Question: I'm new to d3js and trying to adapt the streamgraph example from here <URL>:

...to work with my own data that tracks visitors to an art exhibition from different places (online, guestbook, museum). I've made some progress and I think my data's in the right format but I'm getting some really wonky final y values and my example isn't showing anything.
My data starts as csv:
'''
index,date,venue,num_visitors
0,4/6/2013,online,3844
0,4/6/2013,museum,789
0,4/6/2013,guestbook,20
1,4/7/2013,online,217
1,4/7/2013,museum,718
1,4/7/2013,guestbook,20
'''
And then I nest it to organize into 3 layers/streams by venue (online, museum, guestbook):
'''
layer0 = [
{
"key": "online",
"values": [
{ "x": 0, "y": 3844},
{ "x": 1, "y": 217}
etc
]
},
{
"key": "museum",
"values": [
{ "x": 0, "y": 789},
{ "x": 1, "y": 718}
etc
]
}
];
'''
When the page is generated the y values are always 800 and the svg path objects measure 1400px width and 0 height. I'm not sure if this is a problem with how I'm scaling the input domain to the output range or if it's a problem with how the area function is generating the y values. Here's a sample of what the point values show as for one of the generated paths:
'''
d="M0,800L17.72151898734177,800L35.44303797468354,800L53.164556962025316,800L70.88607594936708, etc"
'''
Here's my full page - would REALLY appreciate some guidance as I feel like I'm missing something simple here.
'''
<!DOCTYPE html>
<meta charset="utf-8">
<title>Streamgraph</title>
<style>
body {
font-family: "Helvetica Neue", Helvetica, Arial, sans-serif;
margin: 0;
position: relative;
width: 1400px;
}
button {
position: absolute;
right: 10px;
top: 10px;
}
</style>
<button onclick="transition()">Update</button>
<script src="d3.js"></script>
<script>
var format = d3.time.format("%m/%d/%Y");
d3.csv("streamdata.csv", function(error, data) {
data.forEach(function(d) {
d.date = format.parse(d.date);
d.y = d.num_visitors;
d.x = d.index;
});
window.data = data;
drawVisitorStats();
});
function drawVisitorStats(){
var nest = d3.nest()
.key(function(d){ return d.venue});
var n = window.data.length, // number of layers, online, guestbook & museum
stack = d3.layout.stack().offset("wiggle").offset("zero")
.values(function(d) { return d.values; }),
//group data by venue
layers0 = stack(nest.entries(data)),
layers1 = stack(nest.entries(data));
var m = layers0[0].values.length; // number of samples per layer
var yDomain = d3.max(layers0.concat(layers1), function(layer) {
return d3.max(layer,
function(d) {
return d.y0 + d.y;
});
});
var width = 1400,
height = 800;
var x = d3.scale.linear()
.domain([0, m - 1])
.range([0, width]);
var y = d3.scale.linear()
.domain([0, yDomain])
.range([height, 0]);
var color = d3.scale.linear()
.range(["#ff0c00", "#ffc000"]);
var area = d3.svg.area()
.x(
function(d) {
return x(d.x);
})
.y0(function(d) {
return y(d.y0);
})
.y1(function(d) {
return y(d.y0 + d.y);
});
var svg = d3.select("body").append("svg")
.attr("width", width)
.attr("height", height);
svg.selectAll("path")
.data(layers0)
.enter().append("path")
.attr("d", function(d) { return area(d.values); })
.style("fill", function() { return color(Math.random()); });
}
function transition() {
d3.selectAll("path")
.data(function() {
var d = layers1;
layers1 = layers0;
return layers0 = d;
})
.transition()
.duration(2500)
.attr("d", area);
}
</script>
'''
And here is the data csv file
'''
index,date,venue,num_visitors
0,4/6/2013,online,3844
0,4/6/2013,museum,789
0,4/6/2013,guestbook,20
1,4/7/2013,online,217
1,4/7/2013,museum,718
1,4/7/2013,guestbook,20
2,4/8/2013,online,203
2,4/8/2013,museum,741
2,4/8/2013,guestbook,6
3,4/9/2013,online,1445
3,4/9/2013,museum,874
3,4/9/2013,guestbook,7
4,4/10/2013,online,3098
4,4/10/2013,museum,755
4,4/10/2013,guestbook,3
5,4/11/2013,online,744
5,4/11/2013,museum,368
5,4/11/2013,guestbook,6
6,4/12/2013,online,1342
6,4/12/2013,museum,826
6,4/12/2013,guestbook,17
7,4/13/2013,online,694
7,4/13/2013,museum,826
7,4/13/2013,guestbook,17
8,4/14/2013,online,213
8,4/14/2013,museum,261
8,4/14/2013,guestbook,7
9,4/15/2013,online,3215
9,4/15/2013,museum,776
9,4/15/2013,guestbook,14
10,4/16/2013,online,2663
10,4/16/2013,museum,331
10,4/16/2013,guestbook,12
11,4/17/2013,online,172
11,4/17/2013,museum,633
11,4/17/2013,guestbook,10
12,4/18/2013,online,4516
12,4/18/2013,museum,543
12,4/18/2013,guestbook,5
13,4/19/2013,online,988
13,4/19/2013,museum,792
13,4/19/2013,guestbook,19
14,4/20/2013,online,2556
14,4/20/2013,museum,663
14,4/20/2013,guestbook,0
15,4/21/2013,online,2814
15,4/21/2013,museum,449
15,4/21/2013,guestbook,18
16,4/22/2013,online,596
16,4/22/2013,museum,445
16,4/22/2013,guestbook,15
17,4/23/2013,online,4790
17,4/23/2013,museum,217
17,4/23/2013,guestbook,5
18,4/24/2013,online,733
18,4/24/2013,museum,655
18,4/24/2013,guestbook,12
19,4/25/2013,online,362
19,4/25/2013,museum,321
19,4/25/2013,guestbook,20
20,4/26/2013,online,637
20,4/26/2013,museum,420
20,4/26/2013,guestbook,3
21,4/27/2013,online,2916
21,4/27/2013,museum,910
21,4/27/2013,guestbook,6
22,4/28/2013,online,1097
22,4/28/2013,museum,468
22,4/28/2013,guestbook,0
23,4/29/2013,online,796
23,4/29/2013,museum,687
23,4/29/2013,guestbook,9
24,4/30/2013,online,821
24,4/30/2013,museum,951
24,4/30/2013,guestbook,12
25,5/1/2013,online,2466
25,5/1/2013,museum,810
25,5/1/2013,guestbook,6
26,5/2/2013,online,1005
26,5/2/2013,museum,291
26,5/2/2013,guestbook,19
27,5/3/2013,online,1243
27,5/3/2013,museum,446
27,5/3/2013,guestbook,5
28,5/4/2013,online,4623
28,5/4/2013,museum,538
28,5/4/2013,guestbook,0
29,5/5/2013,online,547
29,5/5/2013,museum,457
29,5/5/2013,guestbook,11
30,5/6/2013,online,4132
30,5/6/2013,museum,407
30,5/6/2013,guestbook,8
31,5/7/2013,online,3083
31,5/7/2013,museum,741
31,5/7/2013,guestbook,9
32,5/8/2013,online,2854
32,5/8/2013,museum,516
32,5/8/2013,guestbook,1
33,5/9/2013,online,2122
33,5/9/2013,museum,932
33,5/9/2013,guestbook,14
34,5/10/2013,online,587
34,5/10/2013,museum,701
34,5/10/2013,guestbook,0
35,5/11/2013,online,698
35,5/11/2013,museum,887
35,5/11/2013,guestbook,18
36,5/12/2013,online,3538
36,5/12/2013,museum,223
36,5/12/2013,guestbook,4
37,5/13/2013,online,2413
37,5/13/2013,museum,799
37,5/13/2013,guestbook,13
38,5/14/2013,online,3581
38,5/14/2013,museum,744
38,5/14/2013,guestbook,7
39,5/15/2013,online,1750
39,5/15/2013,museum,845
39,5/15/2013,guestbook,17
40,5/16/2013,online,3025
40,5/16/2013,museum,630
40,5/16/2013,guestbook,10
41,5/17/2013,online,2038
41,5/17/2013,museum,342
41,5/17/2013,guestbook,7
42,5/18/2013,online,148
42,5/18/2013,museum,447
42,5/18/2013,guestbook,20
43,5/19/2013,online,886
43,5/19/2013,museum,755
43,5/19/2013,guestbook,20
44,5/20/2013,online,1168
44,5/20/2013,museum,305
44,5/20/2013,guestbook,10
45,5/21/2013,online,190
45,5/21/2013,museum,378
45,5/21/2013,guestbook,11
46,5/22/2013,online,1416
46,5/22/2013,museum,276
46,5/22/2013,guestbook,13
47,5/23/2013,online,1753
47,5/23/2013,museum,380
47,5/23/2013,guestbook,7
48,5/24/2013,online,2573
48,5/24/2013,museum,221
48,5/24/2013,guestbook,17
49,5/25/2013,online,2425
49,5/25/2013,museum,610
49,5/25/2013,guestbook,11
50,5/26/2013,online,3359
50,5/26/2013,museum,492
50,5/26/2013,guestbook,1
51,5/27/2013,online,1853
51,5/27/2013,museum,873
51,5/27/2013,guestbook,4
52,5/28/2013,online,4106
52,5/28/2013,museum,543
52,5/28/2013,guestbook,7
53,5/29/2013,online,591
53,5/29/2013,museum,894
53,5/29/2013,guestbook,11
54,5/30/2013,online,2938
54,5/30/2013,museum,565
54,5/30/2013,guestbook,4
55,5/31/2013,online,2237
55,5/31/2013,museum,313
55,5/31/2013,guestbook,4
56,6/1/2013,online,3754
56,6/1/2013,museum,622
56,6/1/2013,guestbook,10
57,6/2/2013,online,1529
57,6/2/2013,museum,309
57,6/2/2013,guestbook,2
58,6/3/2013,online,1482
58,6/3/2013,museum,636
58,6/3/2013,guestbook,8
59,6/4/2013,online,1607
59,6/4/2013,museum,655
59,6/4/2013,guestbook,8
60,6/5/2013,online,364
60,6/5/2013,museum,485
60,6/5/2013,guestbook,0
61,6/6/2013,online,555
61,6/6/2013,museum,219
61,6/6/2013,guestbook,3
62,6/7/2013,online,4209
62,6/7/2013,museum,674
62,6/7/2013,guestbook,18
63,6/8/2013,online,4767
63,6/8/2013,museum,824
63,6/8/2013,guestbook,11
64,6/9/2013,online,4788
64,6/9/2013,museum,877
64,6/9/2013,guestbook,2
65,6/10/2013,online,295
65,6/10/2013,museum,873
65,6/10/2013,guestbook,14
66,6/11/2013,online,2057
66,6/11/2013,museum,559
66,6/11/2013,guestbook,13
67,6/12/2013,online,3199
67,6/12/2013,museum,592
67,6/12/2013,guestbook,15
68,6/13/2013,online,2453
68,6/13/2013,museum,907
68,6/13/2013,guestbook,12
69,6/14/2013,online,3688
69,6/14/2013,museum,267
69,6/14/2013,guestbook,12
70,6/15/2013,online,352
70,6/15/2013,museum,389
70,6/15/2013,guestbook,15
71,6/16/2013,online,1583
71,6/16/2013,museum,304
71,6/16/2013,guestbook,7
72,6/17/2013,online,4202
72,6/17/2013,museum,438
72,6/17/2013,guestbook,3
73,6/18/2013,online,2652
73,6/18/2013,museum,392
73,6/18/2013,guestbook,1
74,6/19/2013,online,3988
74,6/19/2013,museum,764
74,6/19/2013,guestbook,17
75,6/20/2013,online,3025
75,6/20/2013,museum,663
75,6/20/2013,guestbook,18
76,6/21/2013,online,4057
76,6/21/2013,museum,266
76,6/21/2013,guestbook,9
77,6/22/2013,online,4853
77,6/22/2013,museum,614
77,6/22/2013,guestbook,15
78,6/23/2013,online,1334
78,6/23/2013,museum,745
78,6/23/2013,guestbook,6
79,6/24/2013,online,4729
79,6/24/2013,museum,506
79,6/24/2013,guestbook,8
'''
Thanks!
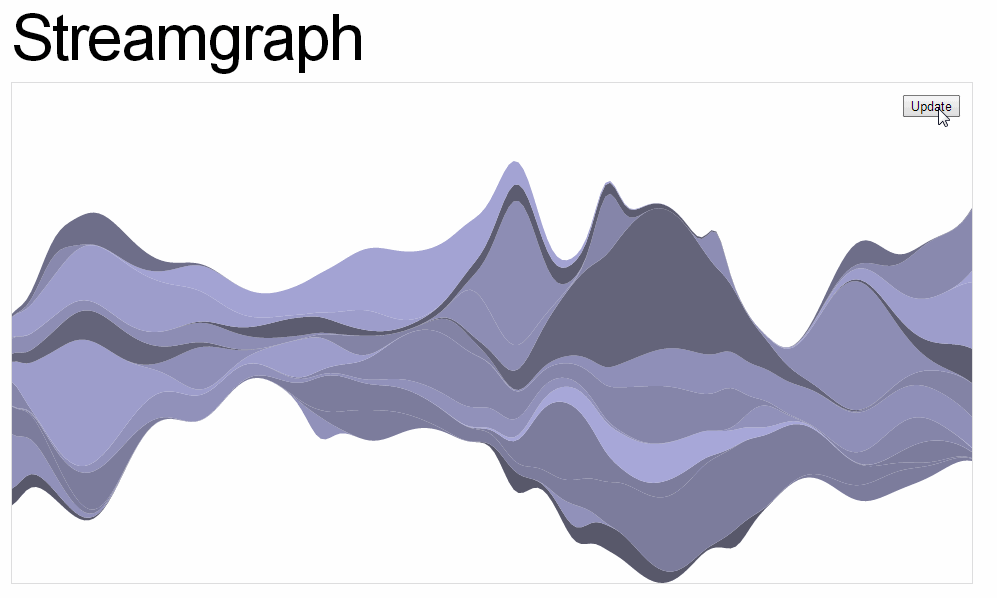
Answer: In your 'yDomain' definition, you need to return the max of each layer's values, since each layer is a map - it has both a key and an array of values, rather than just a flat array of numbers.
'''
var yDomain = d3.max(layers0.concat(layers1), function(layer) {
return d3.max(layer.values, //Used to be layer
function(d) {
return d.y0 + d.y;
});
});
'''
Also, for your stack definition, you need to remove the second offset call.. it negates the "wiggle" one, so you will get a normal stacked graph rather than a streamgraph.
'''
stack = d3.layout.stack().offset("wiggle") // Used to have .offset("zero") here
.values(function(d) { return d.values; })
'''
Here's an example with both of those changed : <URL> . The numbers for the guestbook are small, and are dwarfed by the other two values.
It might be informative to take a look at the <URL> example